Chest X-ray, PA view. Patient: 43 years old, sex M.
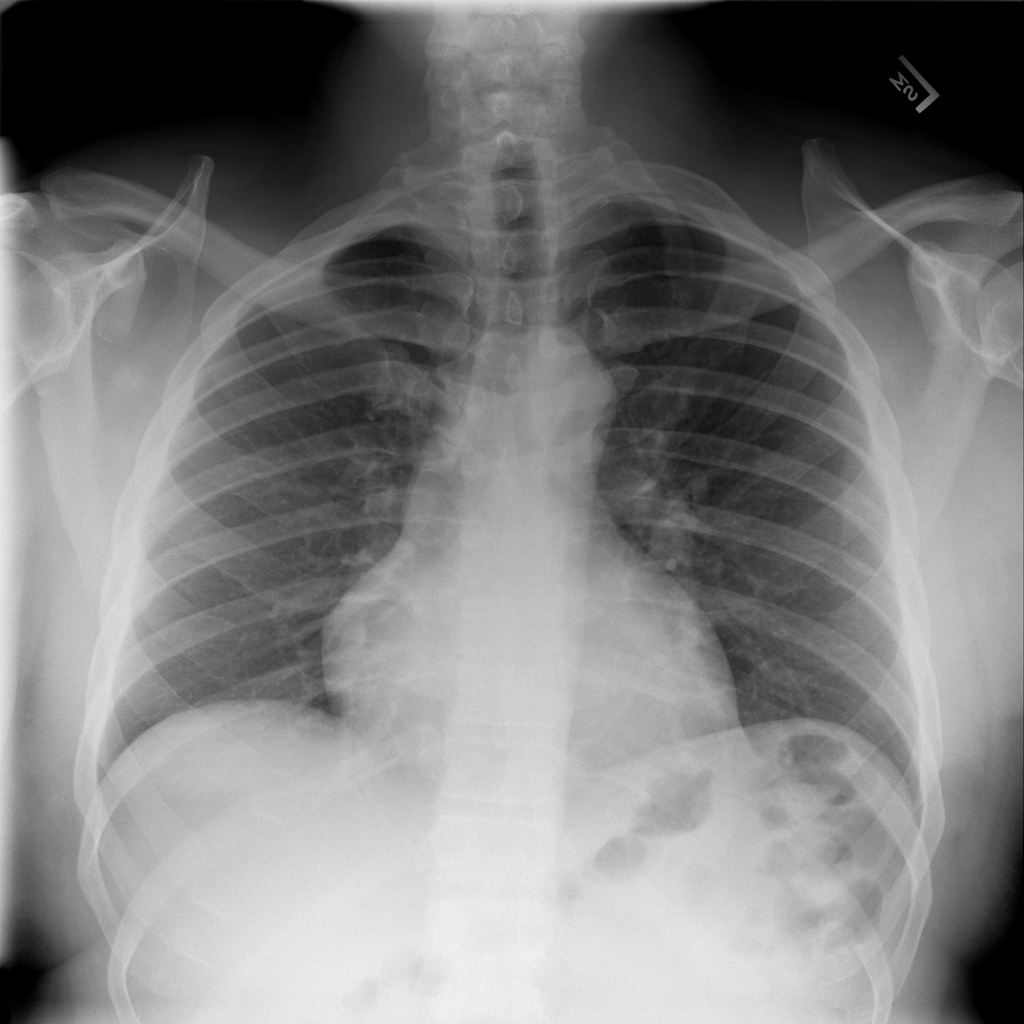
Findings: No Finding